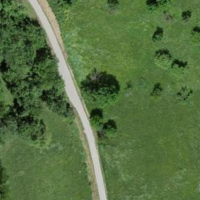
EUNIS habitat code: 24
Species observed at this site:
Acer campestre